Question: I am new to XML and XSL stuff
Created an XML and its contents can be dynamic i.e. in some cases some of elements may not be present and I want to output it as HTML table , how can I write such an XSL ?
Sample XML , in some cases Configuration Element may not be present entirely ,
'''
<Stat>
<Name></Name>
<Hardware></Hardware>
<Software></Version>
<Version></Version>
<State></State>
</Stat>
<Configuration>
<Up>
<Option1>2000</Option1>
<Option2><PHONE></Option2>
<Option3>0</Option3>
<Option4>0</Option4>
<Option5>NA</Option5>
</Uplink>
<Down>
<Option1>2000</Option1>
<Option2><PHONE></Option2>
<Option3>0</Option3>
<Option4>0</Option4>
<Option5>NA</Option5>
</Down>
</Configuration>
'''
Expected Output:
HTML table with row and col span ,
does some kind of recursive solution possible which automatically goes to each XML elemnt and put it in table header and picking corrsponding value ?

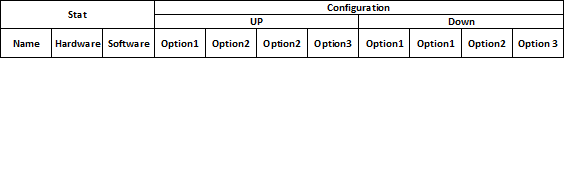
Answer: Assuming your XML was well formed, and had a root element, the sort of thing you would for your headers would be like this
'''
<th colspan="{count(Stat/*)}">
<xsl:if test="Configuration[*]">
<xsl:attribute name="rowspan">2</xsl:attribute>
<xsl:text>Stat</xsl:text>
</xsl:if>
</th>
'''
This outputs the header cell for the "Stat" heading. Note the use of "Attribute Value Templates" in doing the colspan. The curly braces indicate an expression to be evaluated, not output literally.
The tests if Configuration items exist, and if so adds the rowspan.
Similarly, the heading for "Configuration" would be like so
'''
<xsl:if test="Configuration[*]">
<th colspan="{count(Configuration/*/*)}">
<xsl:text>Configuration</xsl:text>
</th>
</xsl:if>
'''
For the header row containing "UP" and "DOWN" you can iterate over the child elements of Configuration
'''
<tr>
<xsl:for-each select="Configuration/*">
<th colspan="{count(*)}">
<xsl:value-of select="local-name()" />
</th>
</xsl:for-each>
</tr>
'''
Doing the next row, would simply involve select the child elements of "Stat" and the grand-children of "Configuration"
'''
<xsl:apply-templates select="Stat/*" mode="header" />
<xsl:apply-templates select="Configuration/*/*" mode="header" />
'''
Try this XSLT
'''
<xsl:stylesheet version="1.0" xmlns:xsl="http://www.w3.org/1999/XSL/Transform">
<xsl:output omit-xml-declaration="yes" indent="yes" />
<xsl:template match="/*">
<table>
<tr>
<th colspan="{count(Stat/*)}">
<xsl:if test="Configuration[*]">
<xsl:attribute name="rowspan">2</xsl:attribute>
<xsl:text>Stat</xsl:text>
</xsl:if>
</th>
<xsl:if test="Configuration[*]">
<th colspan="{count(Configuration/*/*)}">
<xsl:text>Configuration</xsl:text>
</th>
</xsl:if>
</tr>
<tr>
<xsl:for-each select="Configuration/*">
<th colspan="{count(*)}">
<xsl:value-of select="local-name()" />
</th>
</xsl:for-each>
</tr>
<tr>
<xsl:apply-templates select="Stat/*" mode="header" />
<xsl:apply-templates select="Configuration/*/*" mode="header" />
</tr>
<tr>
<xsl:apply-templates select="Stat/*" mode="row" />
<xsl:apply-templates select="Configuration/*/*" mode="row" />
</tr>
</table>
</xsl:template>
<xsl:template match="*" mode="header">
<th>
<xsl:value-of select="local-name()" />
</th>
</xsl:template>
<xsl:template match="*" mode="row">
<td>
<xsl:value-of select="." />
</td>
</xsl:template>
</xsl:stylesheet>
'''
When applied to the following XML
'''
<root>
<Stat>
<Name>A</Name>
<Hardware></Hardware>
<Software></Software>
<Version></Version>
<State></State>
</Stat>
<Configuration>
<Up>
<Option1>2000</Option1>
<Option2><PHONE></Option2>
<Option3>0</Option3>
<Option4>0</Option4>
<Option5>NA</Option5>
</Up>
<Down>
<Option1>2000</Option1>
<Option2><PHONE></Option2>
<Option3>0</Option3>
<Option4>0</Option4>
<Option5>NA</Option5>
</Down>
</Configuration>
</root>
'''
The following is output
'''
<table>
<tr>
<th colspan="5" rowspan="2">Stat</th>
<th colspan="10">Configuration</th>
</tr>
<tr>
<th colspan="5">Up</th>
<th colspan="5">Down</th>
</tr>
<tr>
<th>Name</th>
<th>Hardware</th>
<th>Software</th>
<th>Version</th>
<th>State</th>
<th>Option1</th>
<th>Option2</th>
<th>Option3</th>
<th>Option4</th>
<th>Option5</th>
<th>Option1</th>
<th>Option2</th>
<th>Option3</th>
<th>Option4</th>
<th>Option5</th>
</tr>
<tr>
<td>A</td>
<td/>
<td/>
<td/>
<td/>
<td>2000</td>
<td><PHONE></td>
<td>0</td>
<td>0</td>
<td>NA</td>
<td>2000</td>
<td><PHONE></td>
<td>0</td>
<td>0</td>
<td>NA</td>
</tr>
</table>
'''